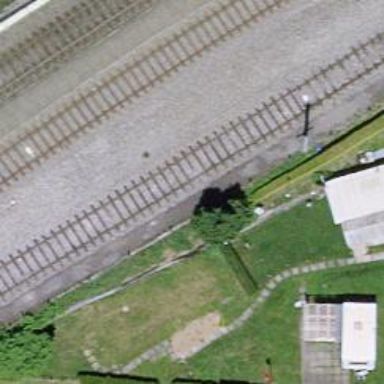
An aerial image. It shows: Rail siding with electrified tracks using contact line.